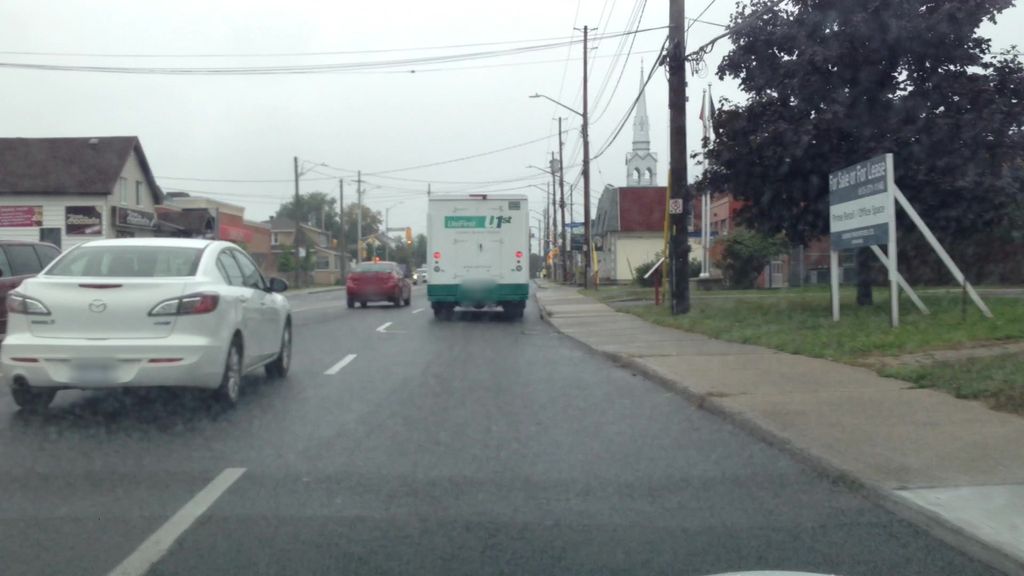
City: ottawa-gatineau